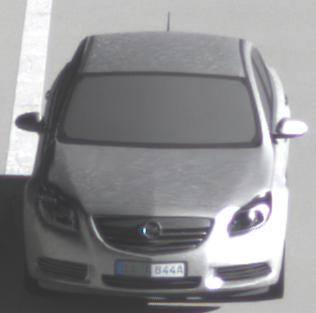
Make: Opel
Model: Insignia 1.6
Detailed model: Insignia (A) Notch Back
Model produced from: 2008/11
Model produced until: 2008/12
Doors: 4
Color: white
Road condition: dry road
Daytime: morning or afternoon
Contrast: high contrast